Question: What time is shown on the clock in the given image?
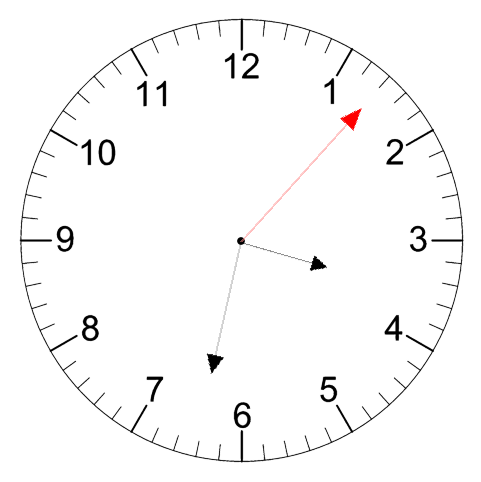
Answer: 03:32:07